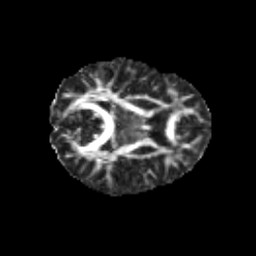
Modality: FA
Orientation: axial
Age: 12
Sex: female
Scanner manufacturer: siemens
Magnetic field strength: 3 T
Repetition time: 3.8 s
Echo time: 0.07 s